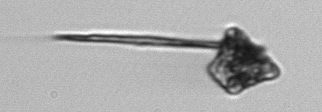
Label: Biddulphia